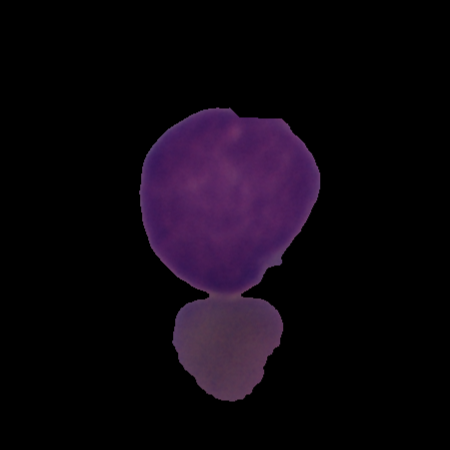
Label: cancer